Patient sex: M
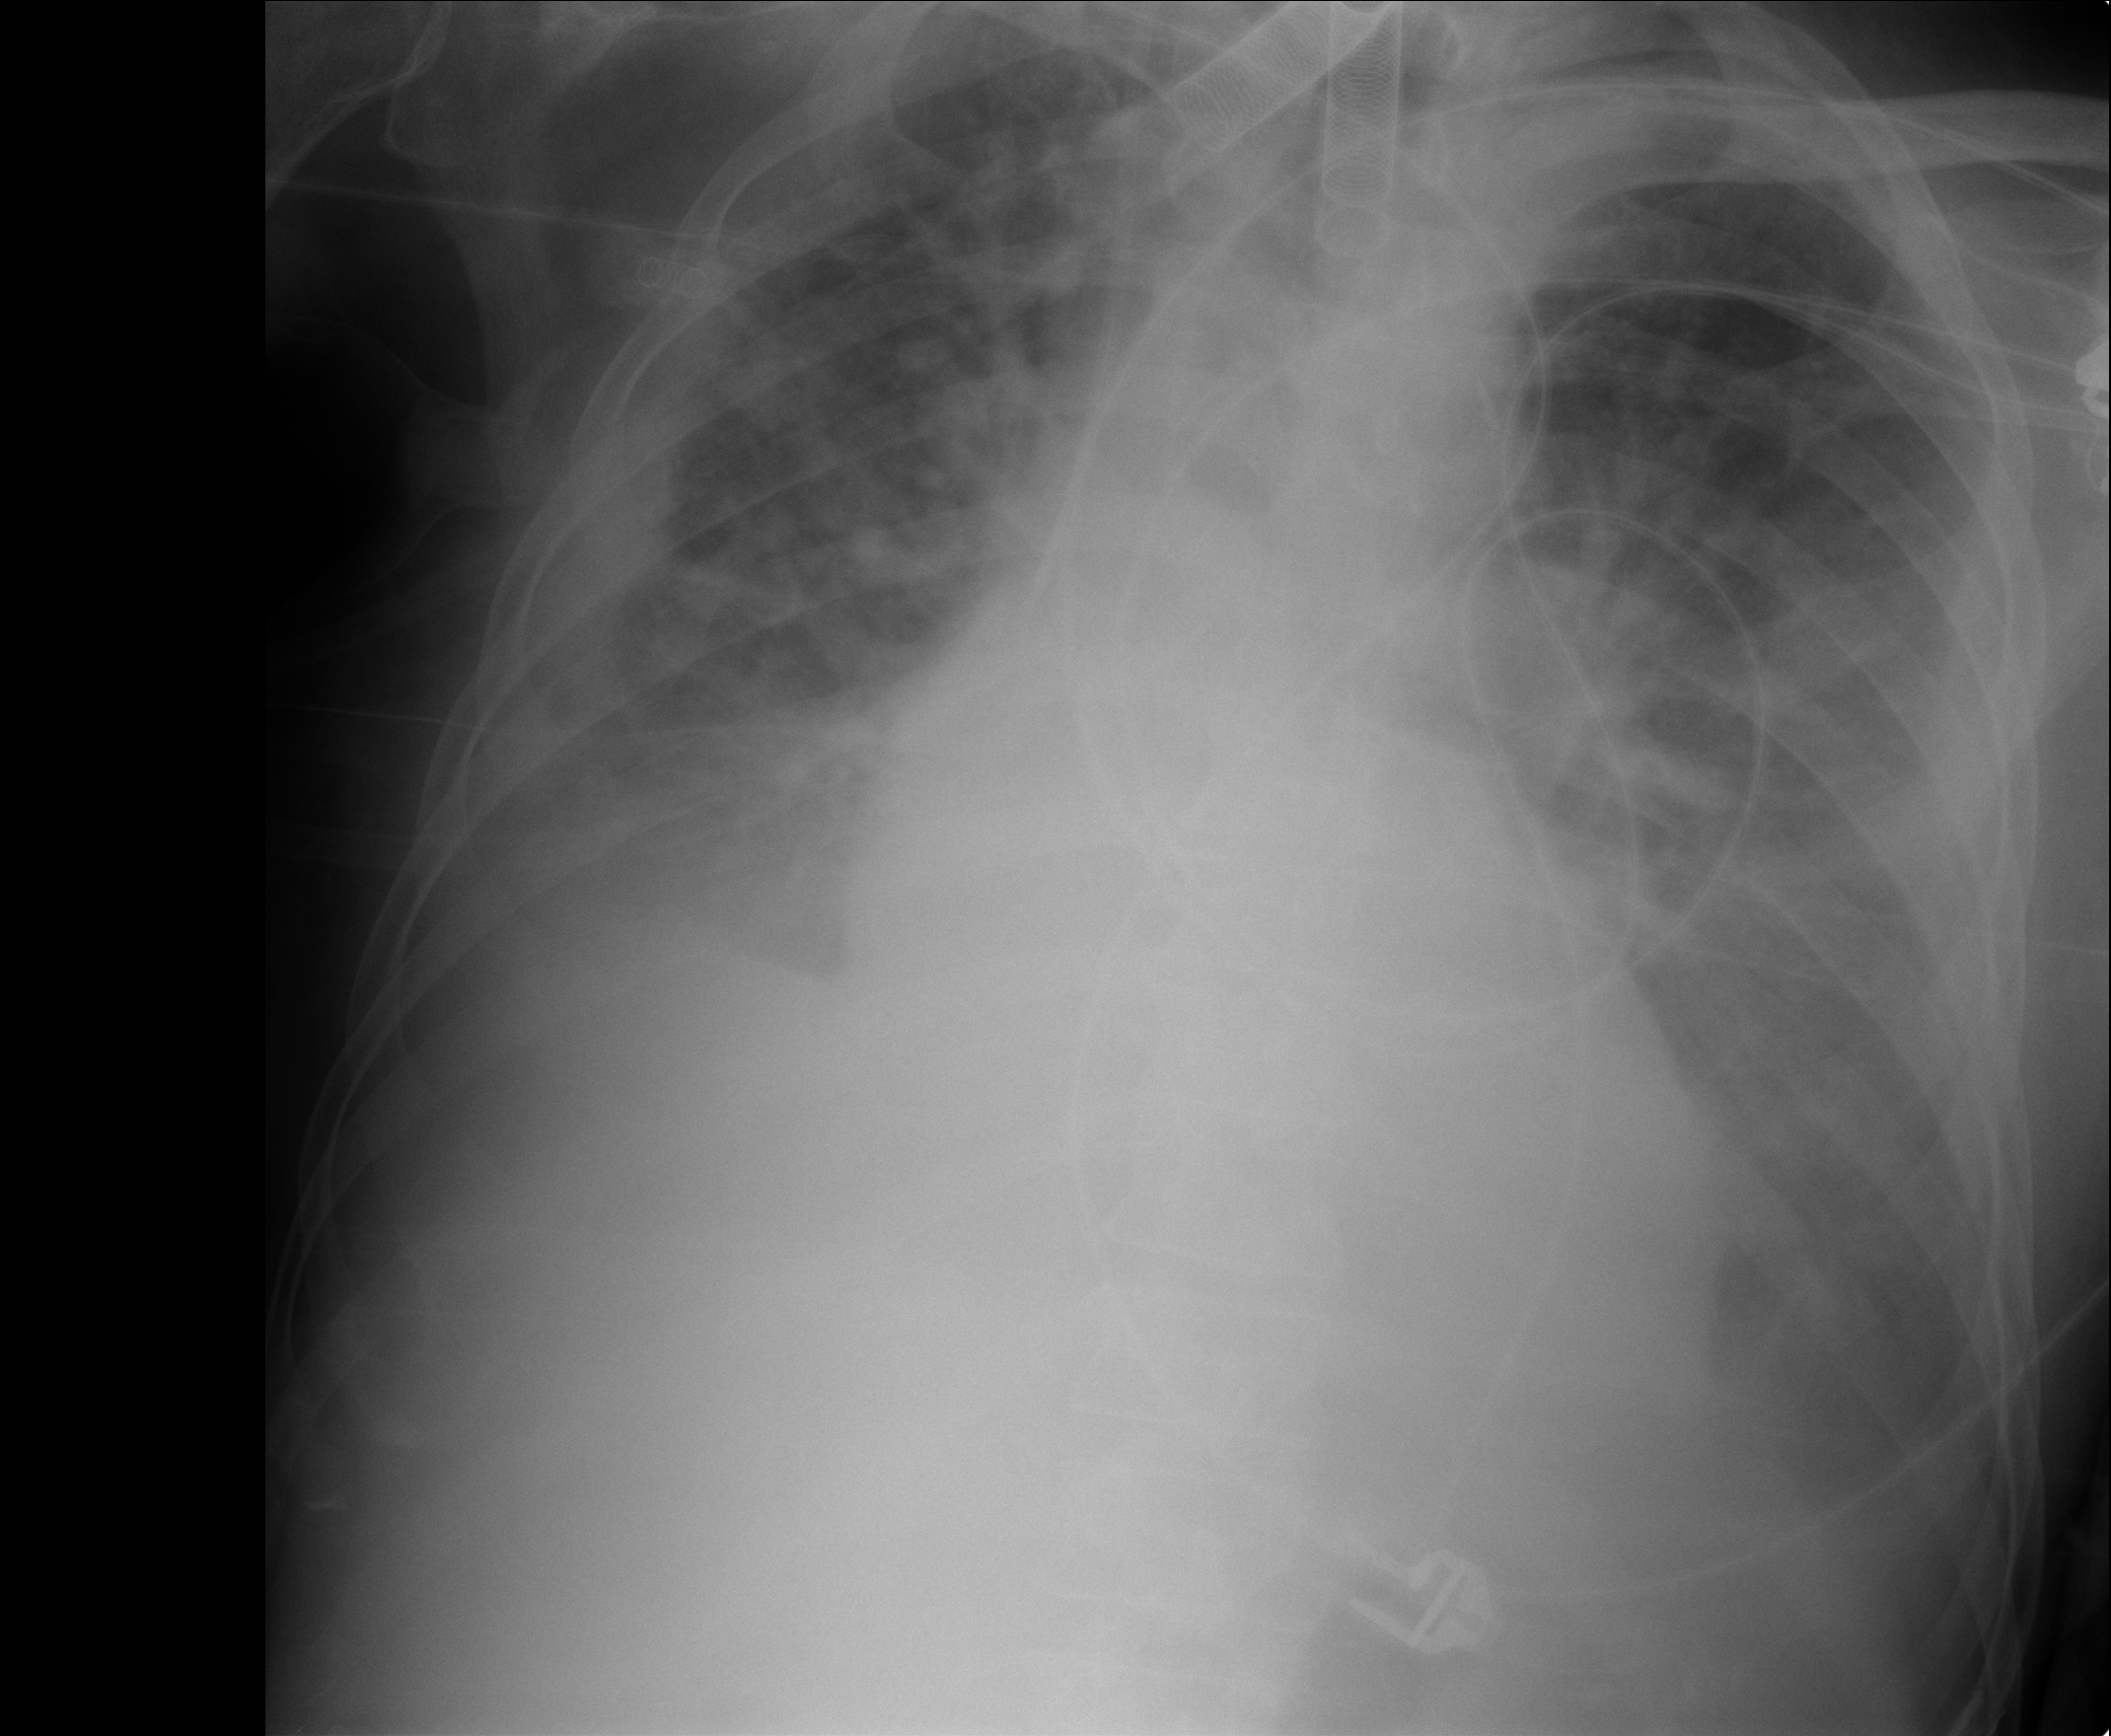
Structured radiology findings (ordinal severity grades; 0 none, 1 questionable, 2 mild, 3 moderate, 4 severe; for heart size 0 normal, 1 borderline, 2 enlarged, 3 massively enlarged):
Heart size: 1
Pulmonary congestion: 3
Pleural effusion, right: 2
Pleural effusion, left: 2
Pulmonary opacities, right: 3
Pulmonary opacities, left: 3
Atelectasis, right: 2
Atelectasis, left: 2